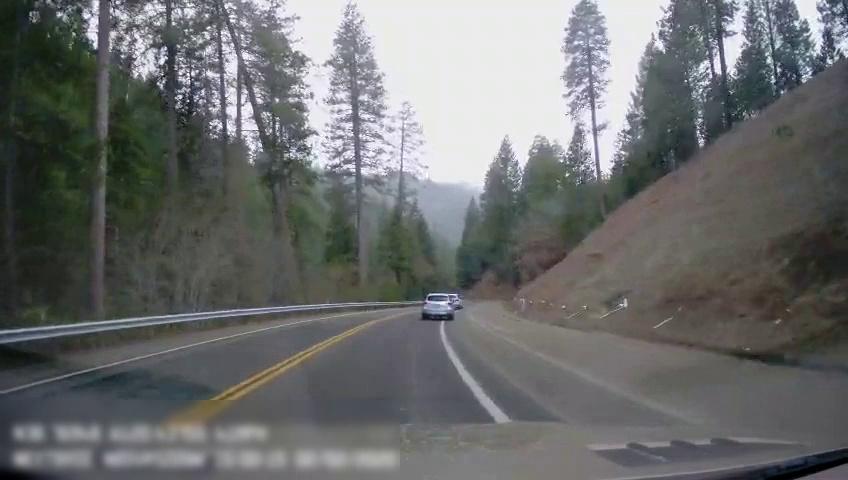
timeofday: Day
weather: Cloudy
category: Drivable Space
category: Vehicles | SUV
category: Vehicles | SUV
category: Lanes | Alternate Lane
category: Lanes | Current Lane
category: Lanes | Opposite Lane
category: Lanes | Opposite Lane